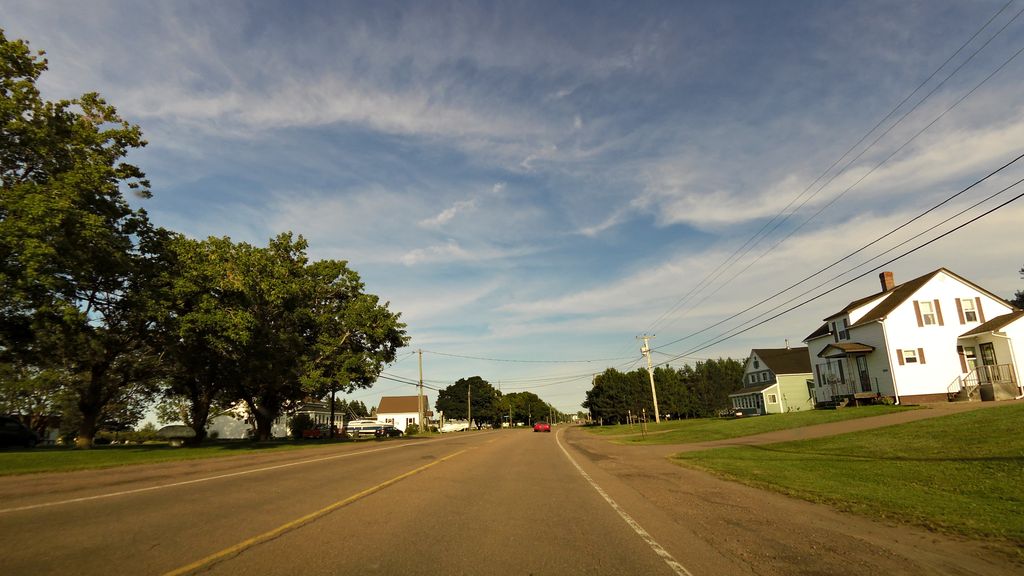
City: charlottetown